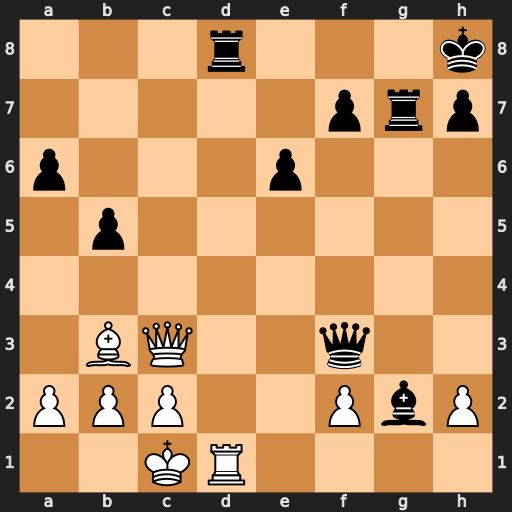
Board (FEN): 3r3k/5prp/p3p3/1p6/8/1BQ2q2/PPP2PbP/2KR4
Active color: w
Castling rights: -
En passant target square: -
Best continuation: Rxd8#